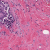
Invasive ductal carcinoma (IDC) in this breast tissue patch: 0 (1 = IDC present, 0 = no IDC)